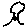
Label: tree